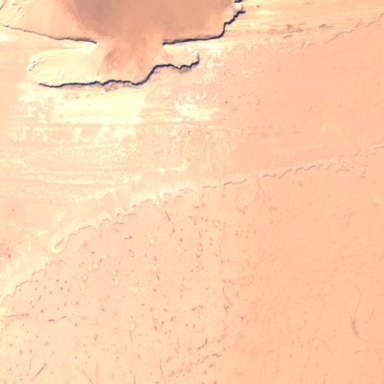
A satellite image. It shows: Vast expanse of desert landscape.